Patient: sex F, age 56
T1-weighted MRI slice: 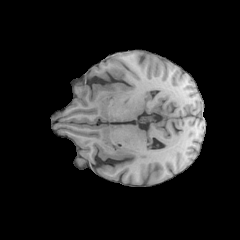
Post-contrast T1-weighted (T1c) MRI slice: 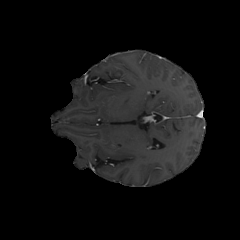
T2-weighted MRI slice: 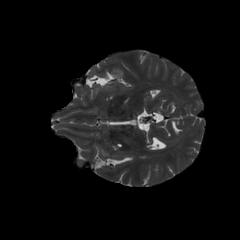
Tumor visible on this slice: yes
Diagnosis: Glioblastoma, IDH-wildtype
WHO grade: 4